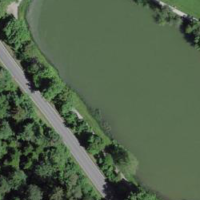
EUNIS habitat code: 43
Species observed at this site:
Aix galericulata
Halyzia sedecimguttata